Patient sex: M
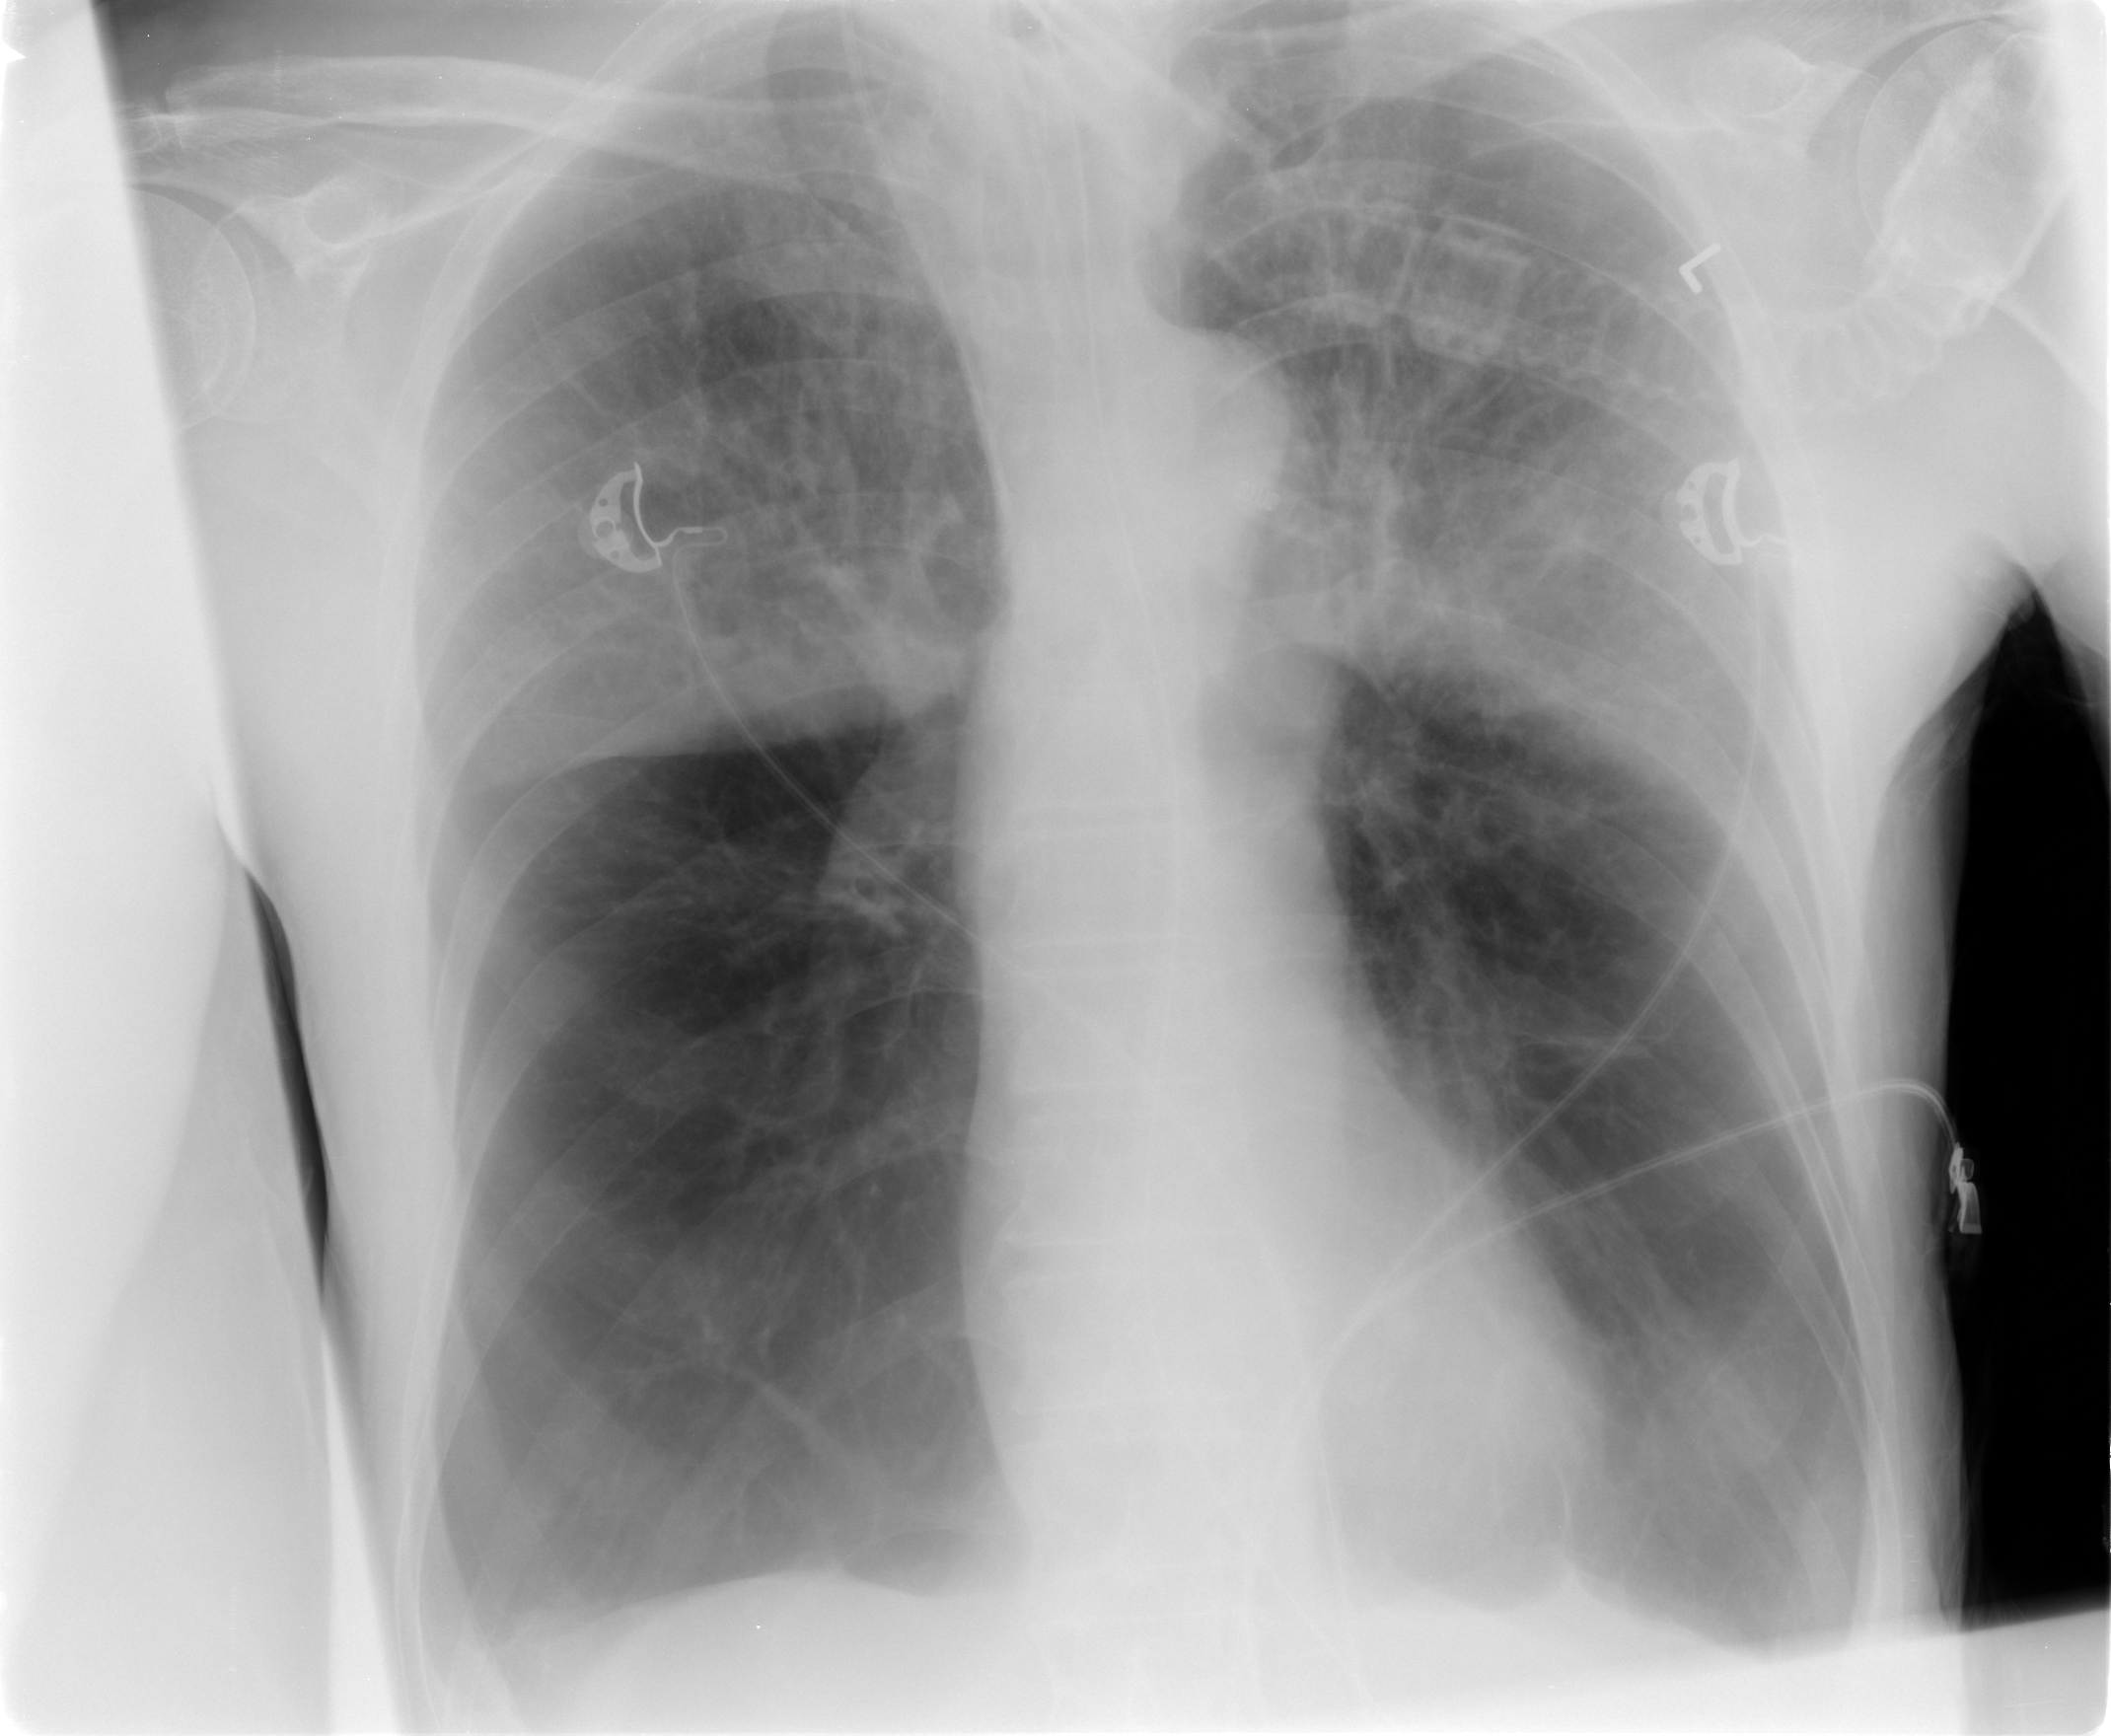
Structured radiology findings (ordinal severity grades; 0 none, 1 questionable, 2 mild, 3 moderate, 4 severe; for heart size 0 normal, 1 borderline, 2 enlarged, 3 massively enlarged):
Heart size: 0
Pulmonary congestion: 0
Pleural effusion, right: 0
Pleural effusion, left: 0
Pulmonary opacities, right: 3
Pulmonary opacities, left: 3
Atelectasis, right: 3
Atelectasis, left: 3